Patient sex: F
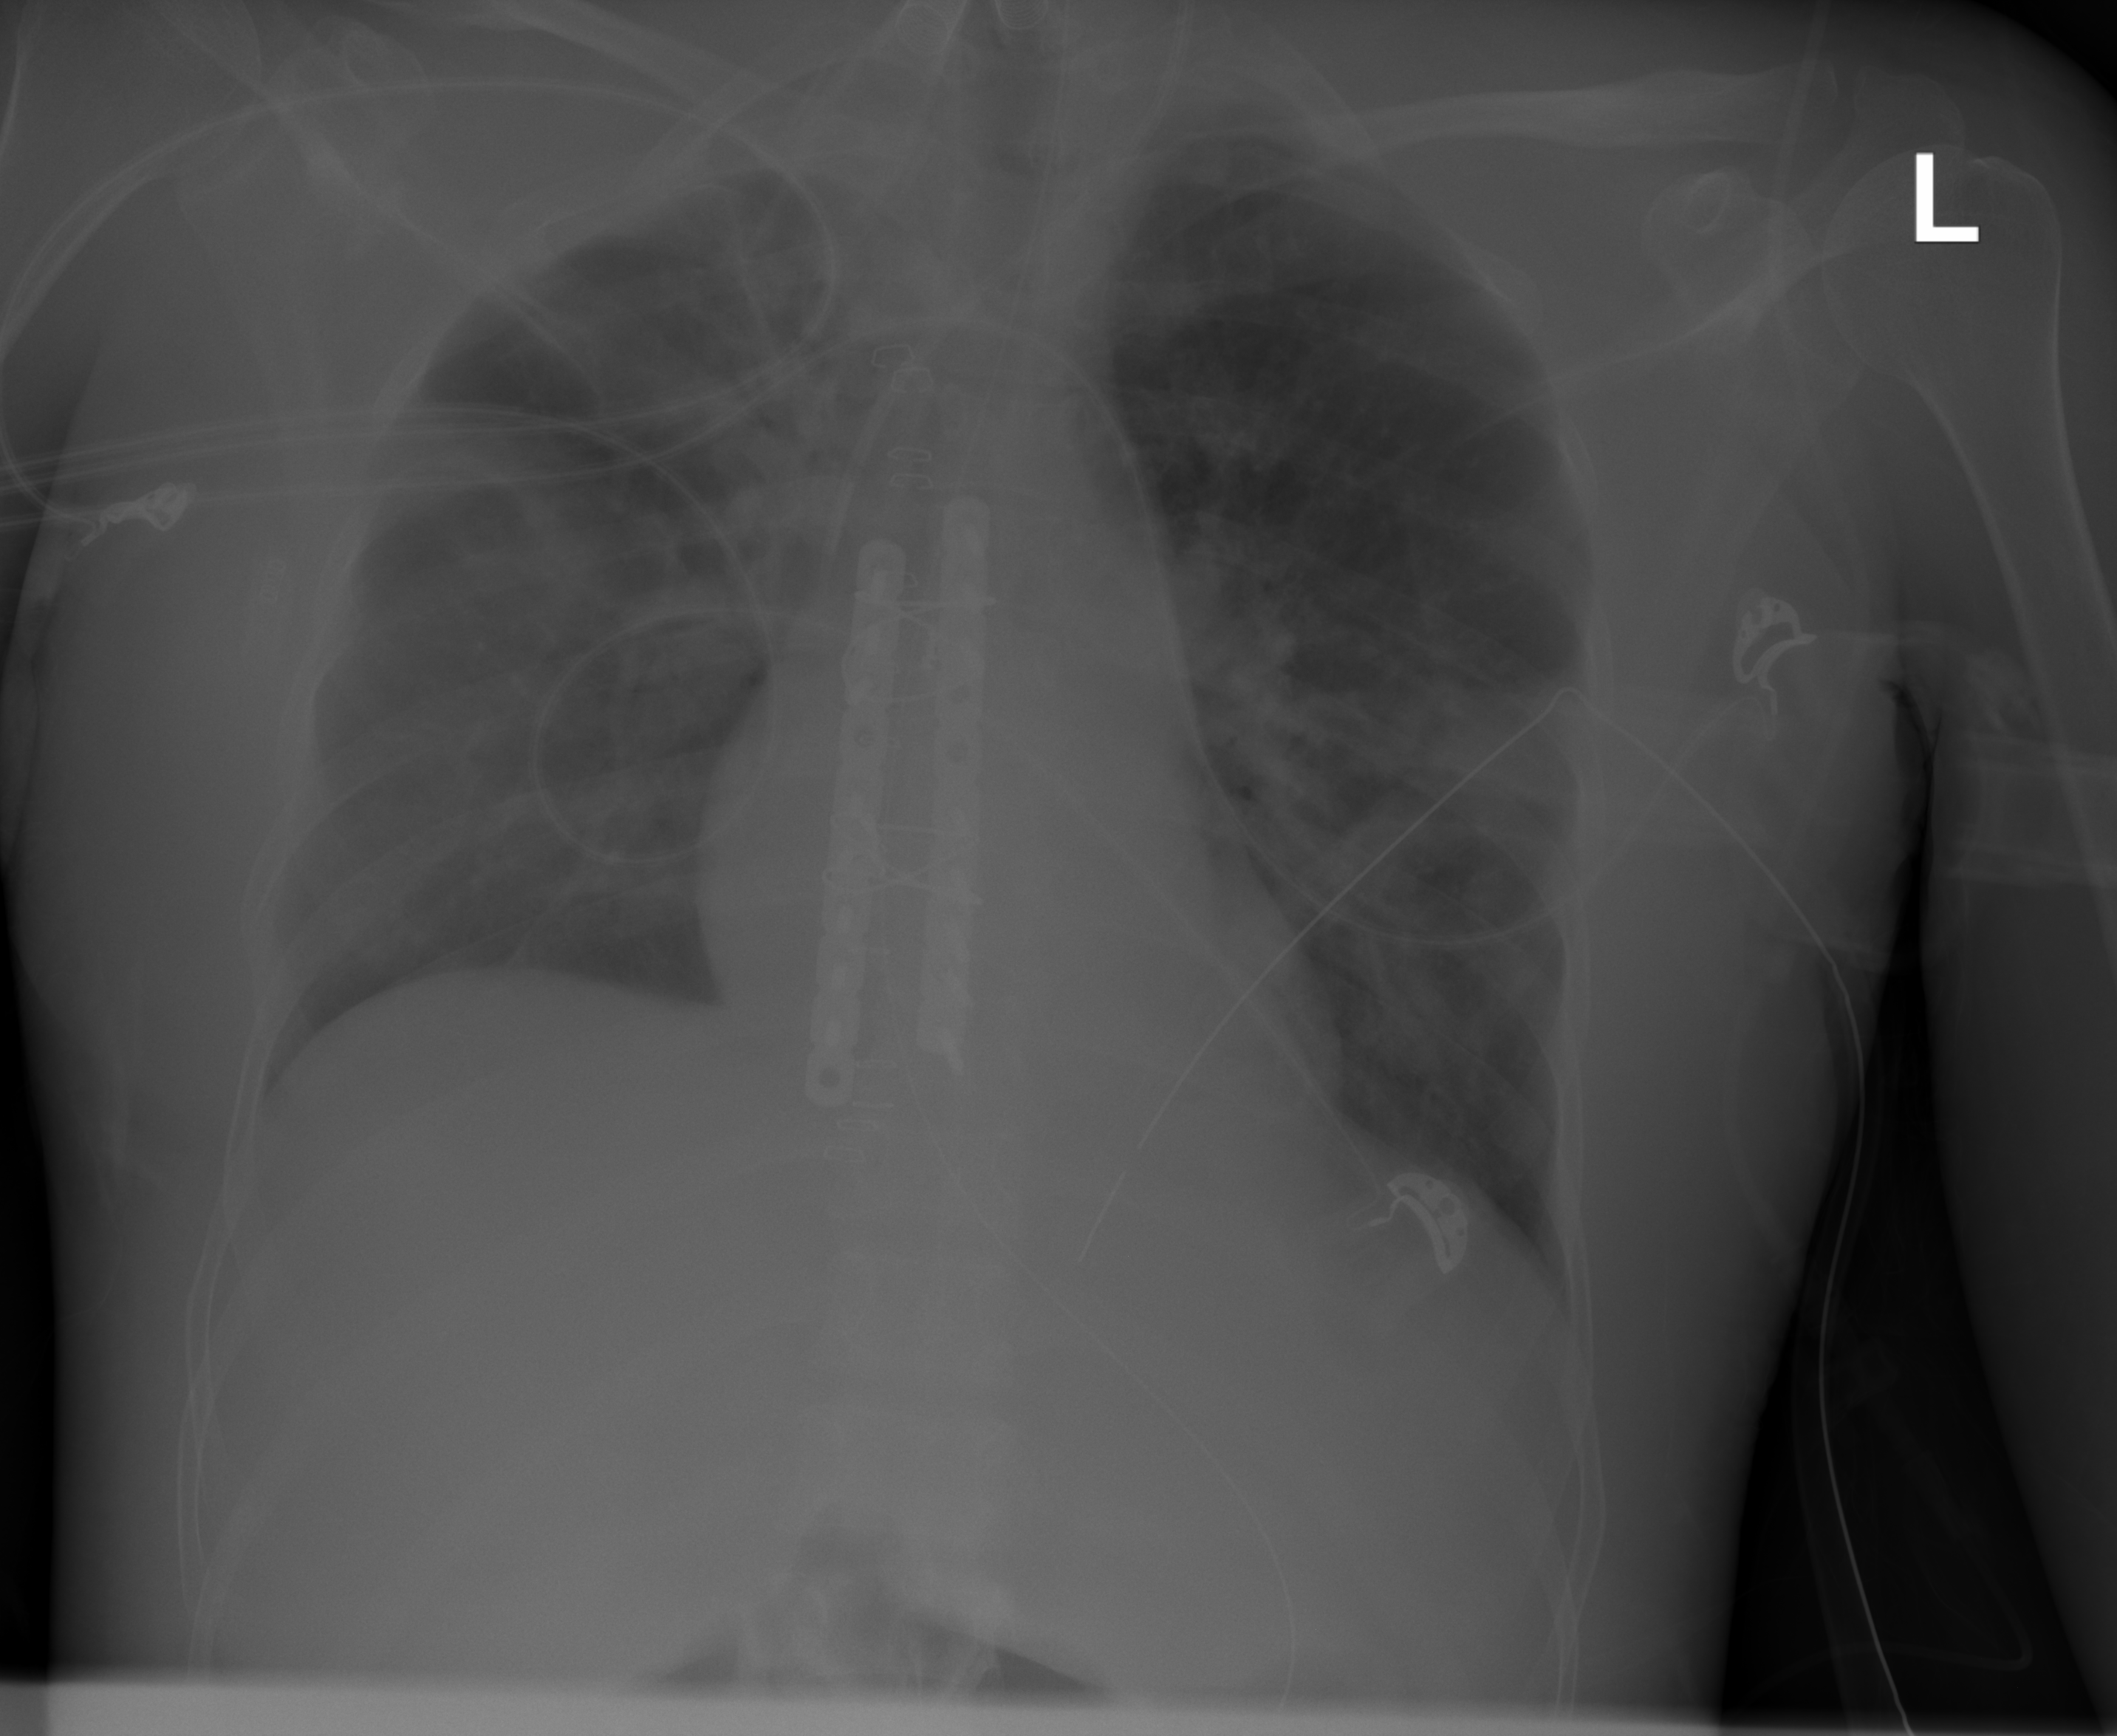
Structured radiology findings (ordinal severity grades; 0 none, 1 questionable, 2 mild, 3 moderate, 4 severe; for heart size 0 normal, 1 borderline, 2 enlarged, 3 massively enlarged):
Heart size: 0
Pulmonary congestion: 0
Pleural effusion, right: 0
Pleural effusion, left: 0
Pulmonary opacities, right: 3
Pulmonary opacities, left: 2
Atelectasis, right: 2
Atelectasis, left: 2